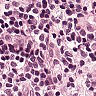
Metastatic tissue present: no